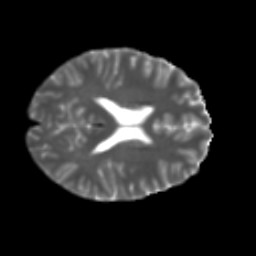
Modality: T2w
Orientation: axial
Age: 24
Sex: male
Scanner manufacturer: ge
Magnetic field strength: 3 T
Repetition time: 7.8 s
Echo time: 0.0606 s